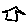
Label: house